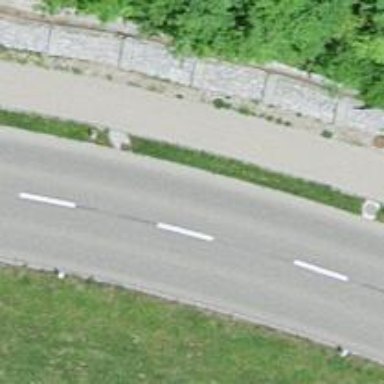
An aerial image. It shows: Primary highway with separate asphalt sidewalks and cycleways.